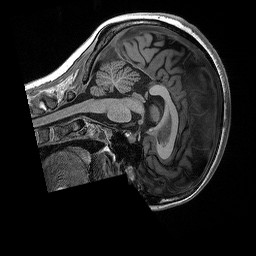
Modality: T1w
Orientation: sagittal
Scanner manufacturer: siemens
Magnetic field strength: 3 T
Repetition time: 2.3 s
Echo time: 0.00298 s